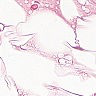
Metastatic tissue present: no